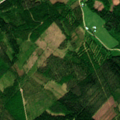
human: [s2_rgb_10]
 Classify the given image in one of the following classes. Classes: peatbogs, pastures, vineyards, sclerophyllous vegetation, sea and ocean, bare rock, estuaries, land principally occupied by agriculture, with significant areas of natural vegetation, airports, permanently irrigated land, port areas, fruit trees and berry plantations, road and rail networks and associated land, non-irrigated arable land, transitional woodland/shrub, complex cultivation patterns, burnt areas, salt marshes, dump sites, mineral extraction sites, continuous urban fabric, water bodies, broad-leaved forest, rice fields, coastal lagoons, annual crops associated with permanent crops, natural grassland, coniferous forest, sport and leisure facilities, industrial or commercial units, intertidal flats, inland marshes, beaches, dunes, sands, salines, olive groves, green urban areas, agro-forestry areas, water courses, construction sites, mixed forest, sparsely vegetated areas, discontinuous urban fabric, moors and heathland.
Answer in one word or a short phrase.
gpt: coniferous forest, mixed forest, transitional woodland/shrub